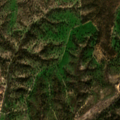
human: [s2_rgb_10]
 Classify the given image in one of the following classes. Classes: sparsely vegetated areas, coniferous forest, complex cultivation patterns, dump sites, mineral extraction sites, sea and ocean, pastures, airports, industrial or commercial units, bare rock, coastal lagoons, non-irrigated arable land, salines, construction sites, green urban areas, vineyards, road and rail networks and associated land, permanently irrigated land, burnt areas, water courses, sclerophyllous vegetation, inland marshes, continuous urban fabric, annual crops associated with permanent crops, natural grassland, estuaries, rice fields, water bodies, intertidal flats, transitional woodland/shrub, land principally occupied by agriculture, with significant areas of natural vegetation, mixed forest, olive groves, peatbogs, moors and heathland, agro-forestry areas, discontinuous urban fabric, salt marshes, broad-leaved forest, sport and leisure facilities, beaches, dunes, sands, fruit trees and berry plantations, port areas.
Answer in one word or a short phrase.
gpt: agro-forestry areas, broad-leaved forest